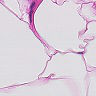
Metastatic tissue present: no